Aerial crown-view tile of a tropical tree (Barro Colorado Island, Panama), acquired 20240716:
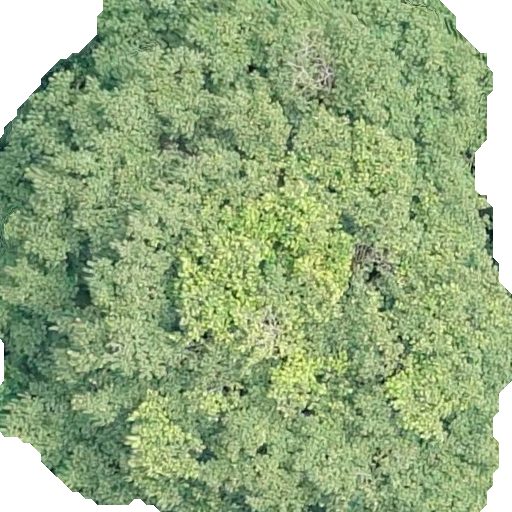
Species: Tachigali panamensis
GBIF accepted scientific name: Tachigali panamensis
Crown area: 417.479 m²